Field crop: maize
Growth stage: 2
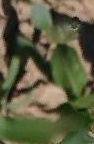
Species: maize